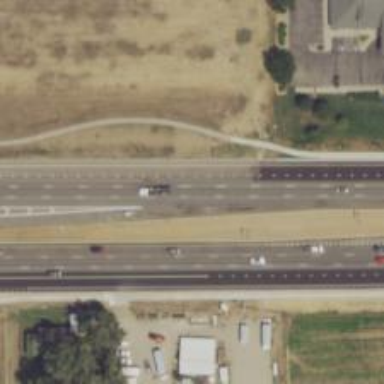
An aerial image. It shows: Smoothly paved trunk highway with grade 1 track type.